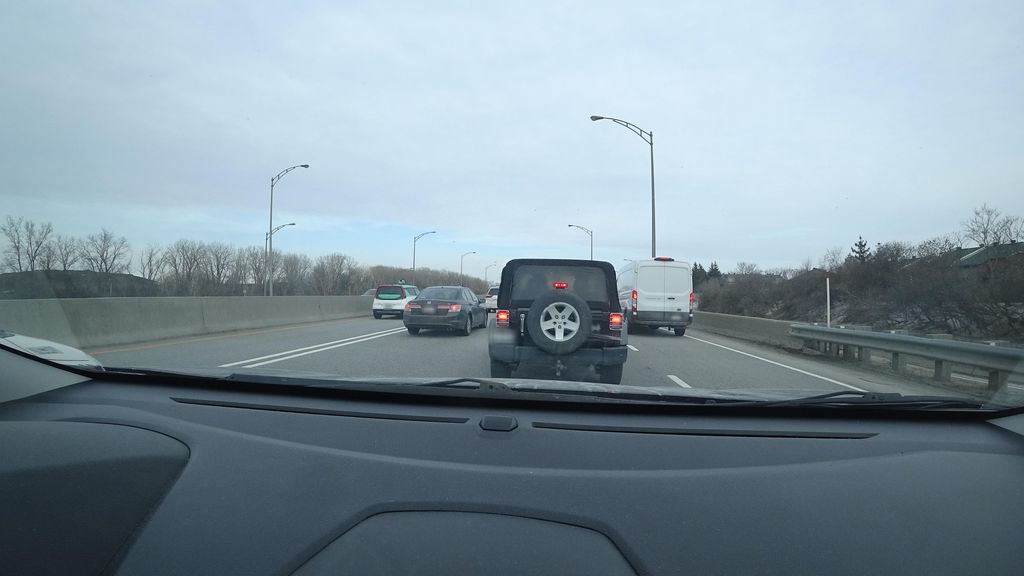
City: montreal